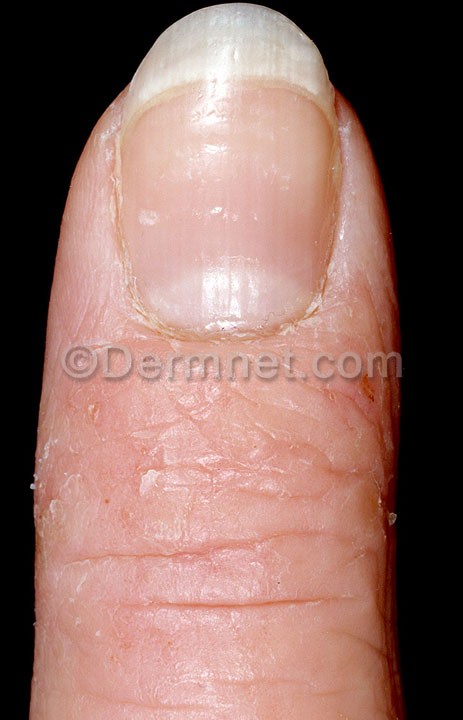
Disease: Nail Fungus and other Nail Disease